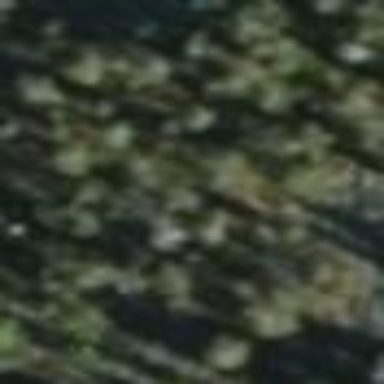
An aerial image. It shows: Evergreen needle-leaved woodland.